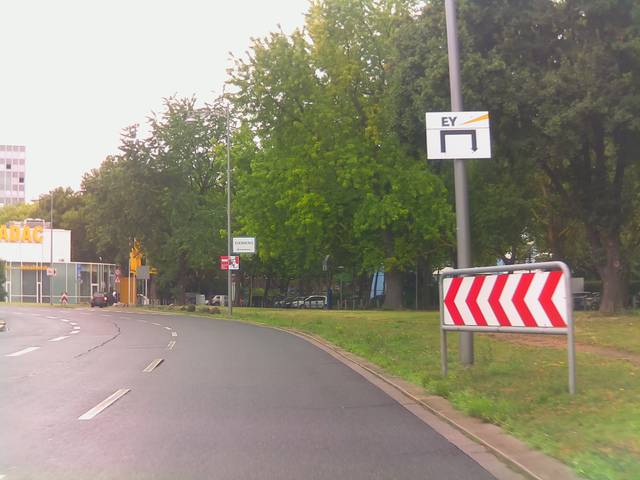
Region: Germany
Coordinates: 49.477, 8.495